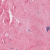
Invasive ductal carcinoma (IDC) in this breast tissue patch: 1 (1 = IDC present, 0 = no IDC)